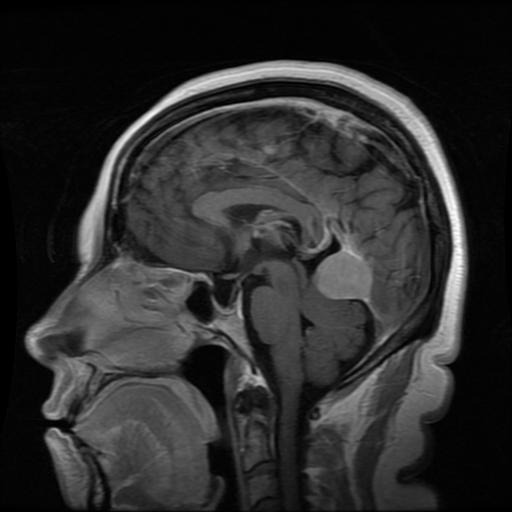
Label: meningioma